Field crop: maize
Growth stage: 2
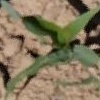
Species: maize